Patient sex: M
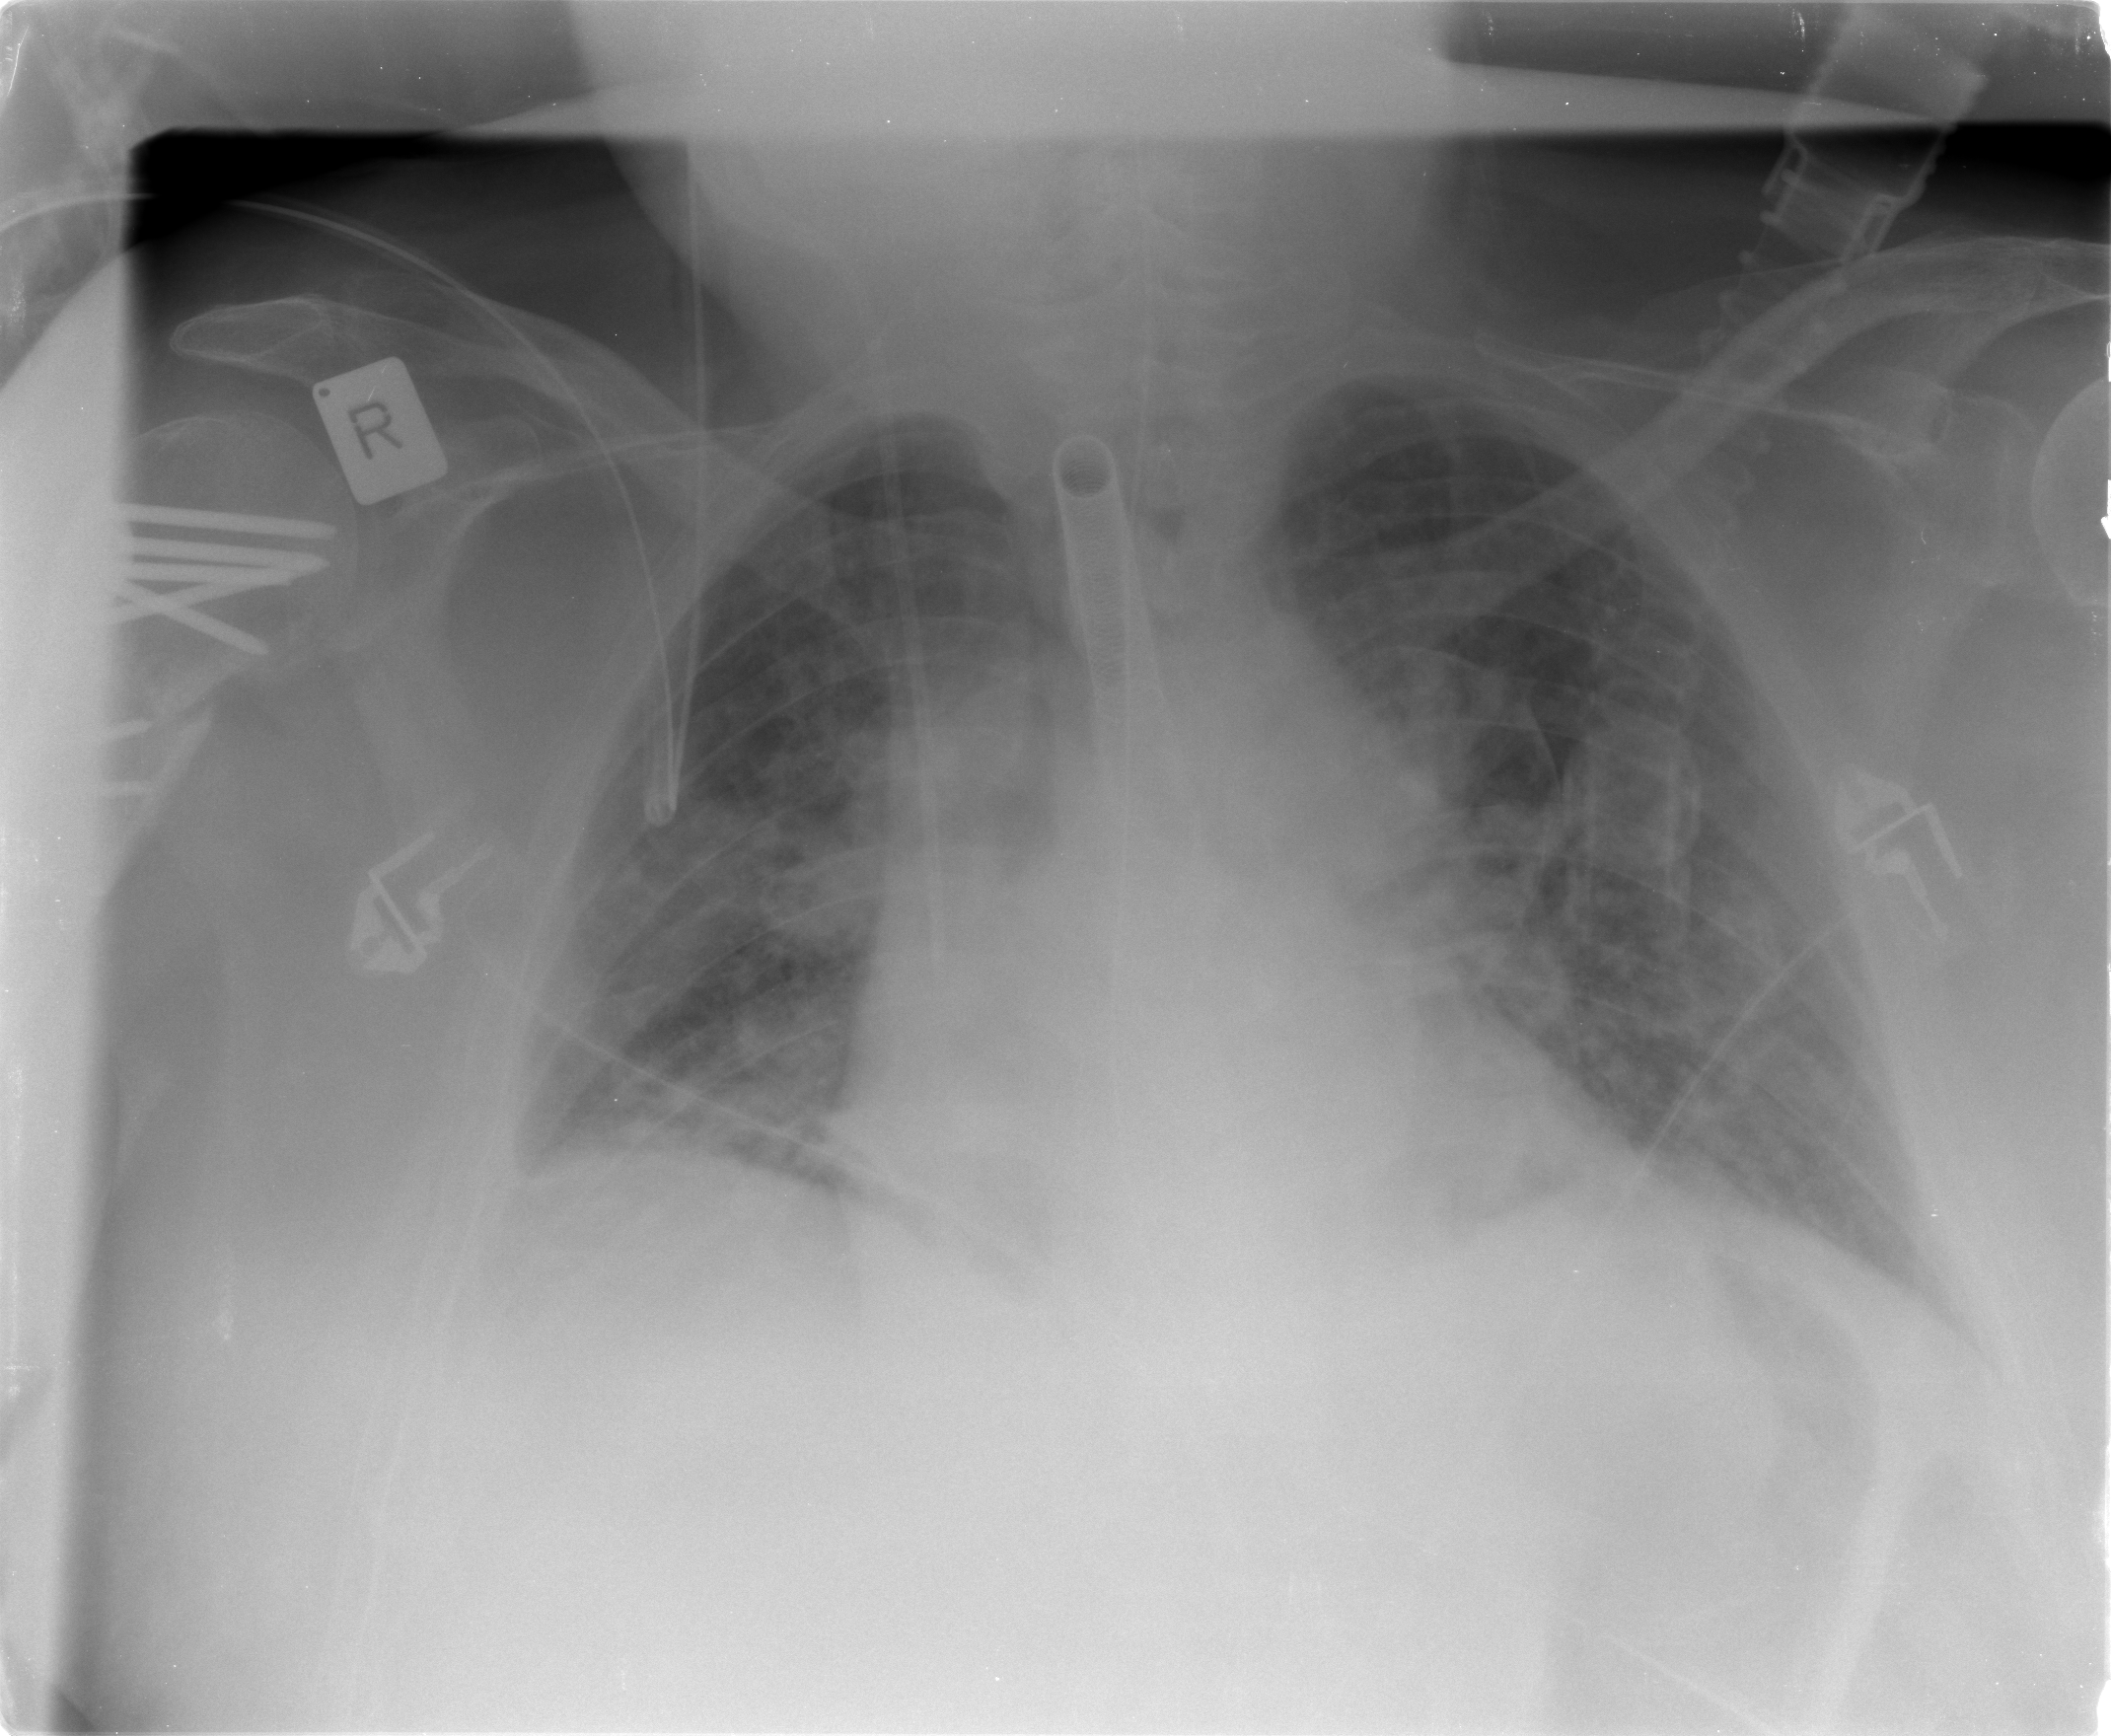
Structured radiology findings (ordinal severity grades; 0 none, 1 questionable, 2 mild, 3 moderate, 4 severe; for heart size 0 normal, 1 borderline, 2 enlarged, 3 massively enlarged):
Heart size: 2
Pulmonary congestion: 3
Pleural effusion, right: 2
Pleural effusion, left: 0
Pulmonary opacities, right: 2
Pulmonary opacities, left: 1
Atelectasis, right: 2
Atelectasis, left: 0